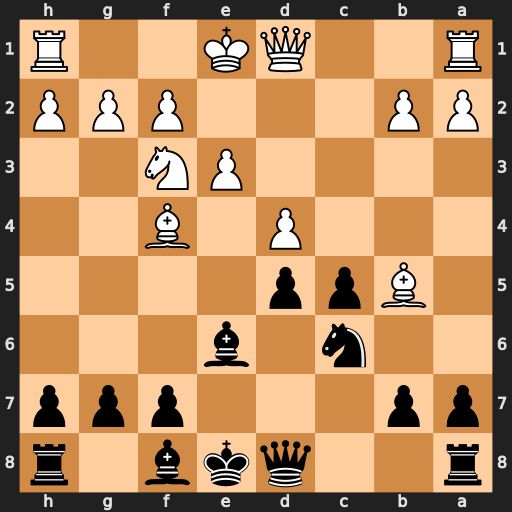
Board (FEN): r2qkb1r/pp3ppp/2n1b3/1Bpp4/3P1B2/4PN2/PP3PPP/R2QK2R
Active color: b
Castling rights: KQkq
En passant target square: -
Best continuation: Qa5+ Qd2 Qxb5